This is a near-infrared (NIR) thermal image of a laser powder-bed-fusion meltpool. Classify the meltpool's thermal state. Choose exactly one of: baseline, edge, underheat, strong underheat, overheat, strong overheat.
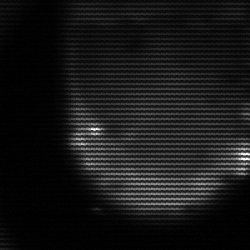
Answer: edge